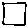
Label: square